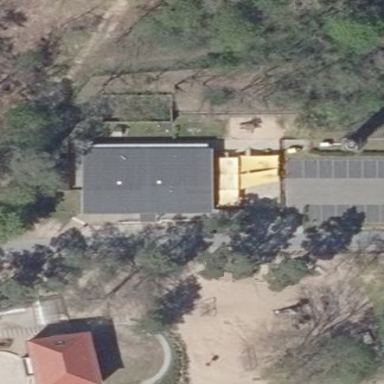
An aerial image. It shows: Kindergarten.